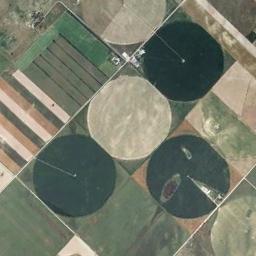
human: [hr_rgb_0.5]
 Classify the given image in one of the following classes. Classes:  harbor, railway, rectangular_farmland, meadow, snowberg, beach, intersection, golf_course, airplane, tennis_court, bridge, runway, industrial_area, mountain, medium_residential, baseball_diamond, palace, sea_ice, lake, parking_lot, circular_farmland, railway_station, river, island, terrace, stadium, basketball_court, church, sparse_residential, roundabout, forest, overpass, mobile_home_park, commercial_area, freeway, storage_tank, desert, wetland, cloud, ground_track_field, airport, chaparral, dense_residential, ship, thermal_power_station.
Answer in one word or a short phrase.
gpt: circular_farmland